Question: I am enabling arm64 in my application, when i am archiving then no error comes but its showing archive failed.
Following is the my build settings -

And Deployment target is - 7.1.
Any help ?
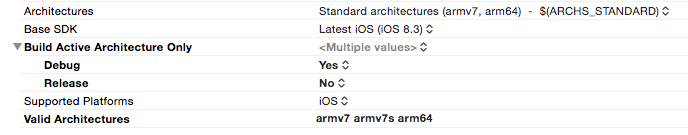
Answer: Created new project using Xcode 6.3 and imported all codes and it works.